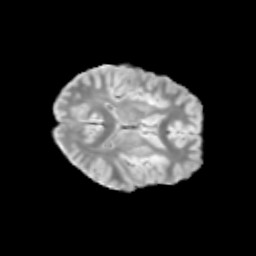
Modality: T2w
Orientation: axial
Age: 13
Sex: male
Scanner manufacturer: siemens
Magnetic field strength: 3 T
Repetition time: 3.8 s
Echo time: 0.07 s